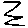
Label: zigzag